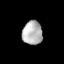
Tissue: prostate
Cell type: T cells
Senescence score: 0.362
Nuclear area (px): 470
Mean DAPI intensity: 179.649